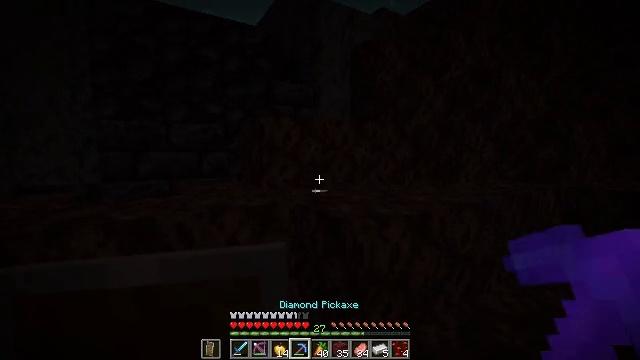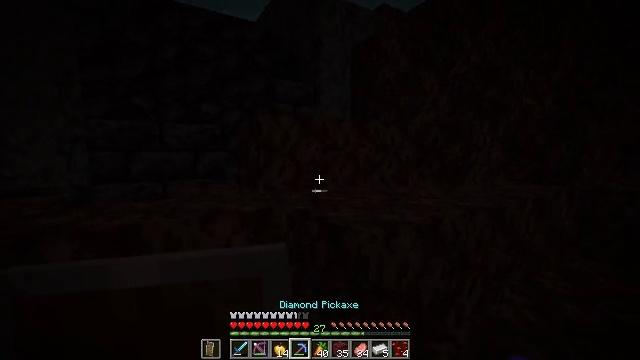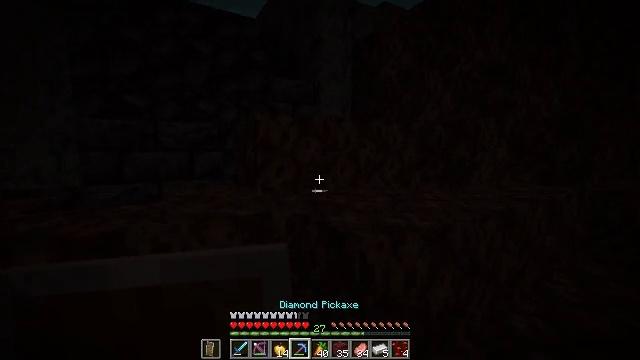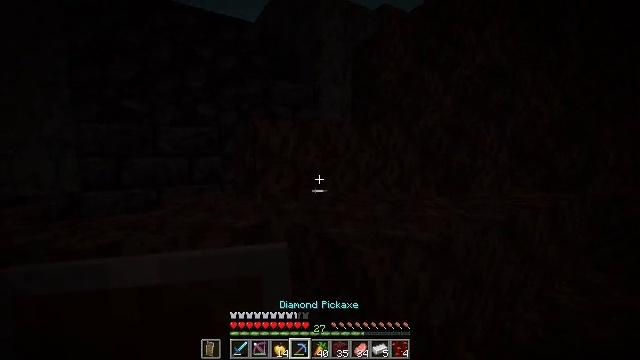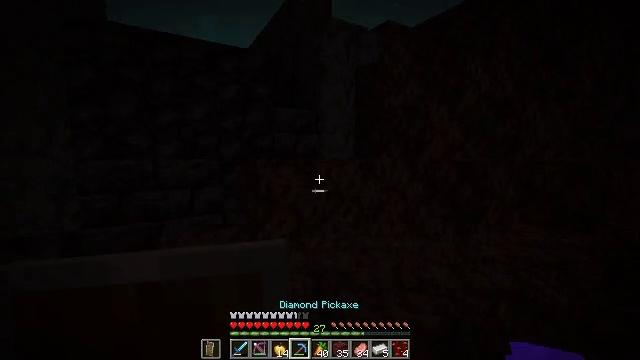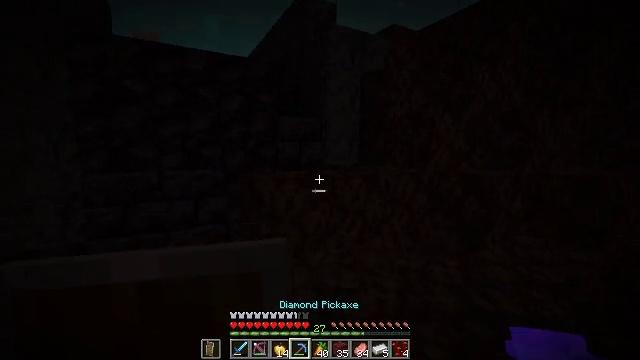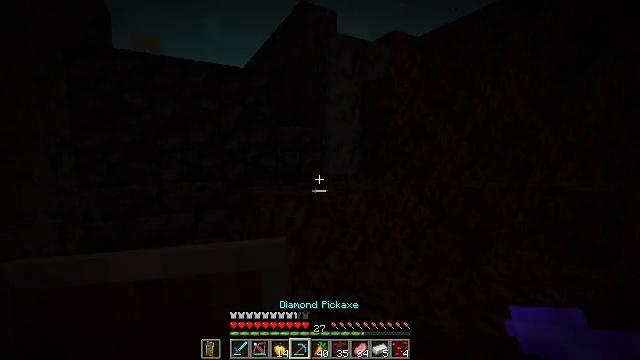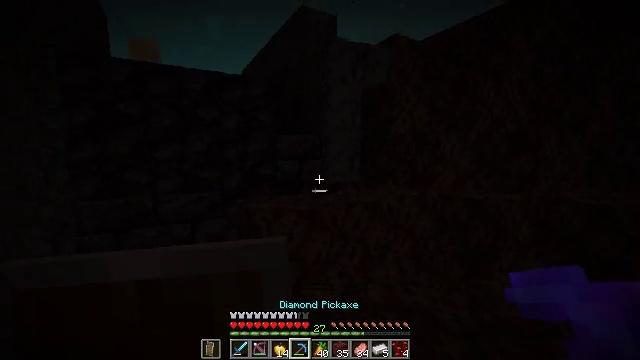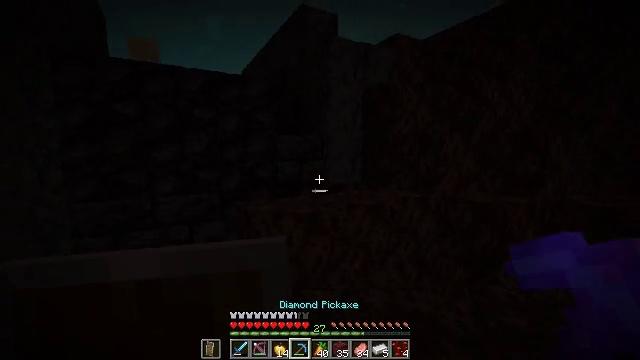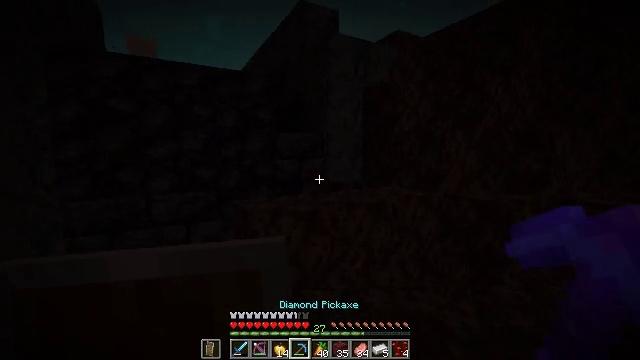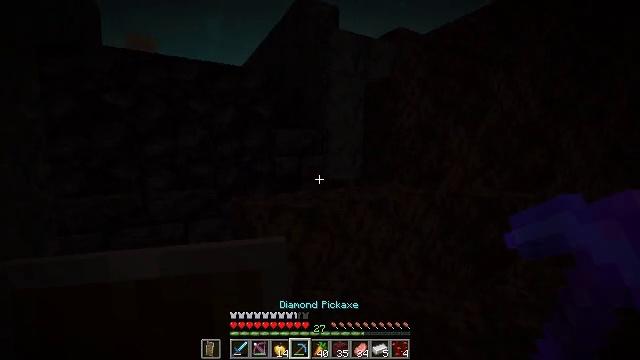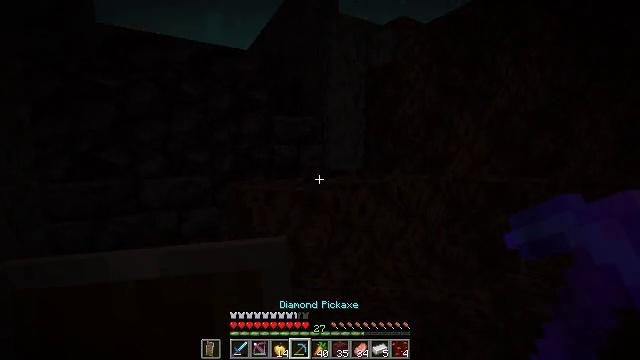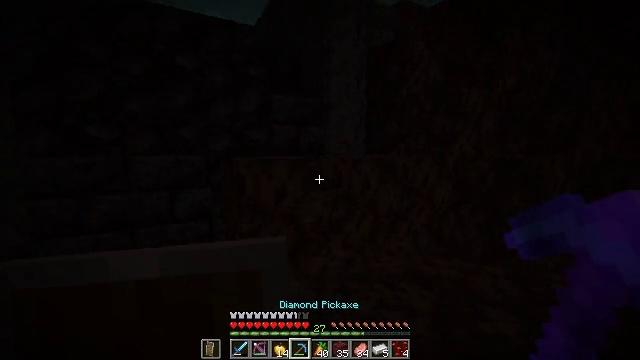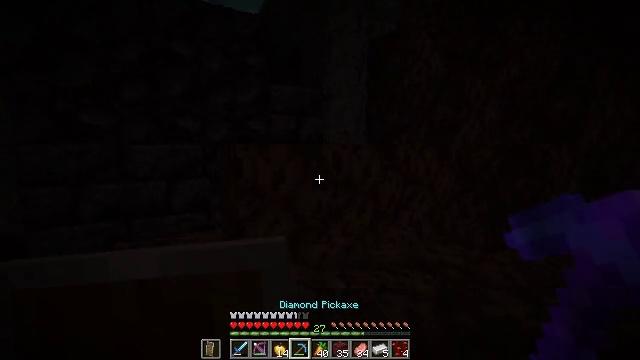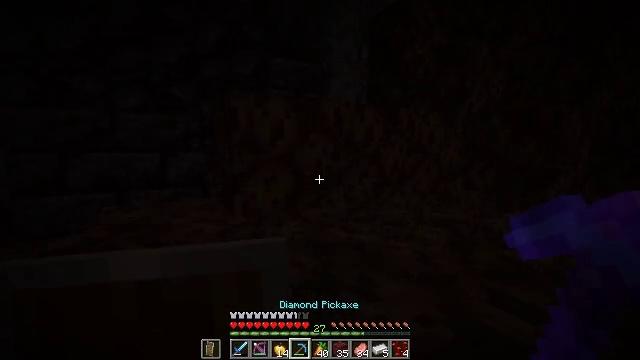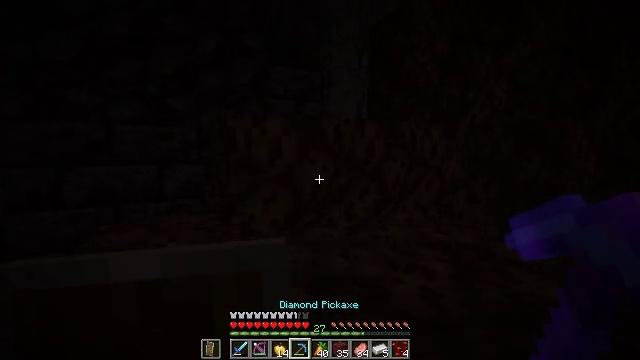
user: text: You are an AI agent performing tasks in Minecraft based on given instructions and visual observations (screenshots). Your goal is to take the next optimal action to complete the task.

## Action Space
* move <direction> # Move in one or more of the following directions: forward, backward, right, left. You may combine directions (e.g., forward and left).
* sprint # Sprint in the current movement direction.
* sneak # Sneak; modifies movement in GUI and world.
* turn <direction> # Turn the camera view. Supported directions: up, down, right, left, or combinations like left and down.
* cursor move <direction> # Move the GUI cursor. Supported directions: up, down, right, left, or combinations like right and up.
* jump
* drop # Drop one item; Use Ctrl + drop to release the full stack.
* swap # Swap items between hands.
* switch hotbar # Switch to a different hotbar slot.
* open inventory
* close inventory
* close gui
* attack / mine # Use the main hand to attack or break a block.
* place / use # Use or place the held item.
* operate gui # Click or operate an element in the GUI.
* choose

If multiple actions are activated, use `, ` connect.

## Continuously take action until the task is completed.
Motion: motion action
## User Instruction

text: Mine the basalt in the Nether.
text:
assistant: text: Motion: move forward
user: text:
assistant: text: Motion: move forward
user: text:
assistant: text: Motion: move forward, jump
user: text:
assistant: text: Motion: move forward, jump
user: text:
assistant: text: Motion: move forward, jump
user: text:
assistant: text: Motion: move forward, jump
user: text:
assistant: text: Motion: move forward, jump
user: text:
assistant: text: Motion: move forward, jump
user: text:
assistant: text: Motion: move forward, jump
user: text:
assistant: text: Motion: move forward, jump
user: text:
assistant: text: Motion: move forward, jump
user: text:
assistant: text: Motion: move forward, jump
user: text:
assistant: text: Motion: move forward, jump
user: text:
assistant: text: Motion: move forward, jump
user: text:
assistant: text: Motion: move forward, jump
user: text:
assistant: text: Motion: move forward, jump
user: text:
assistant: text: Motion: move forward and move right, turn right, jump
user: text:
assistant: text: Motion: move forward and move right, turn right and up, jump
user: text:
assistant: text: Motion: move forward and move right, turn right and up, jump
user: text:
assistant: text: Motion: move forward and move right, jump
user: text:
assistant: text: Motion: move forward and move right
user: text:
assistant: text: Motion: move forward
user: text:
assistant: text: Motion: move forward
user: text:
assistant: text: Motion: move forward, turn left
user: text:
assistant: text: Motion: move forward, turn left and down
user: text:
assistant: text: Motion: move right, turn left and down
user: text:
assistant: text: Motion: move right, turn left and down
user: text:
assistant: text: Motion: move right
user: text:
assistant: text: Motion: sneak, turn right
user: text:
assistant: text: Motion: sneak